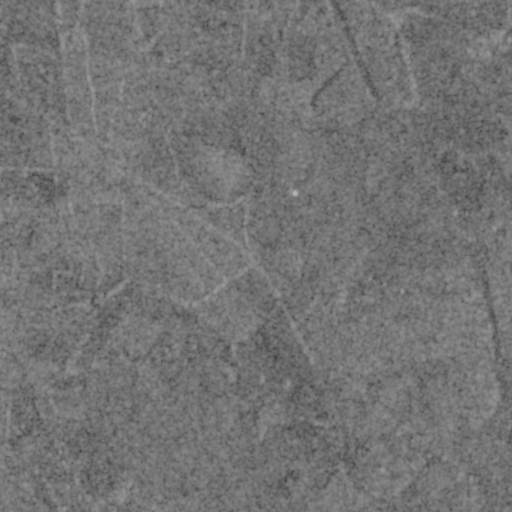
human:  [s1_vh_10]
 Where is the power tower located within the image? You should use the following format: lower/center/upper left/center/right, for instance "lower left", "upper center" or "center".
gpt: The power tower is located in the lower right of the image.
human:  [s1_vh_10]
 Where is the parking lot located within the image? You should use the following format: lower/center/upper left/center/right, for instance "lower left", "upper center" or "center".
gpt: There is no parking lot in the image.

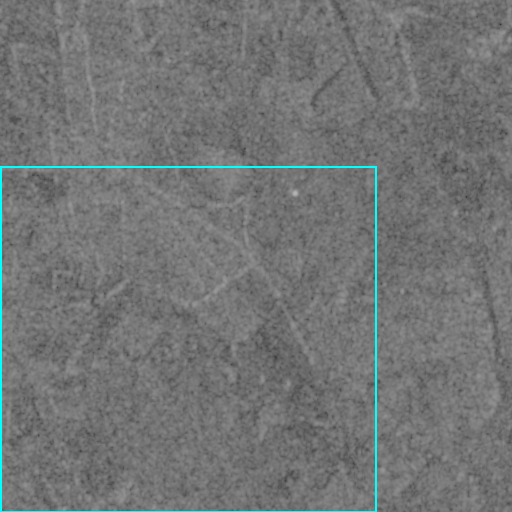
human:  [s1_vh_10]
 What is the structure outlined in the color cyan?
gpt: The structure outlined in cyan is a crop field.
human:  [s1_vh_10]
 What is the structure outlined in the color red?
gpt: There is no red outline.